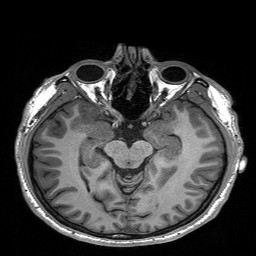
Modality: T1w
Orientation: coronal
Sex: male
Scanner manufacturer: siemens
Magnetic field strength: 3 T
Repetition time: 2.3 s
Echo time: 0.00197 s